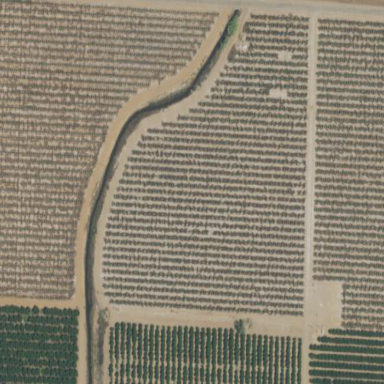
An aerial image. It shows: Orchard.